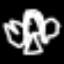
Label: angel